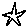
Label: star